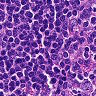
Metastatic tissue present: no